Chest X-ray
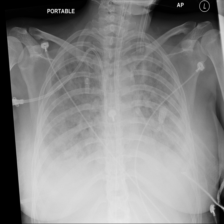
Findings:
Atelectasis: negative
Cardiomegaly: negative
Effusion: negative
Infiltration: negative
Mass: negative
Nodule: negative
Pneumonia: negative
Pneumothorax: negative
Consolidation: negative
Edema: negative
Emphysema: negative
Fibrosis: negative
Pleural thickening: negative
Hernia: negative